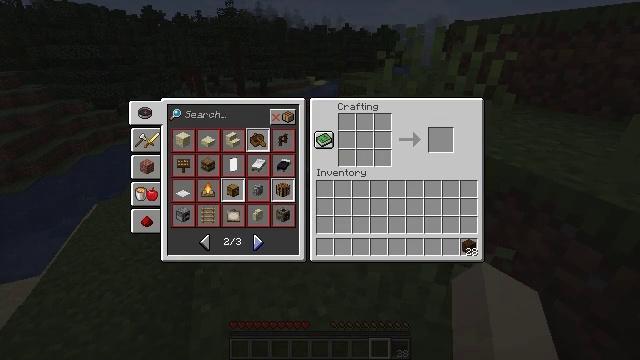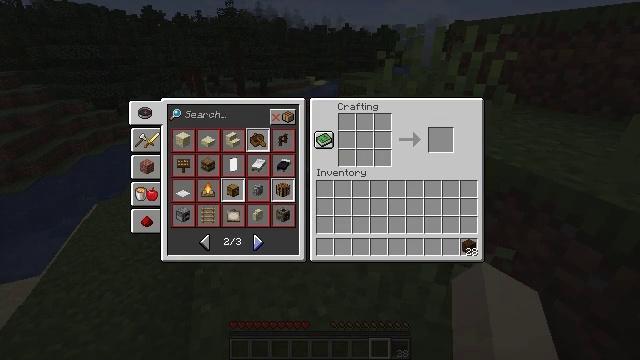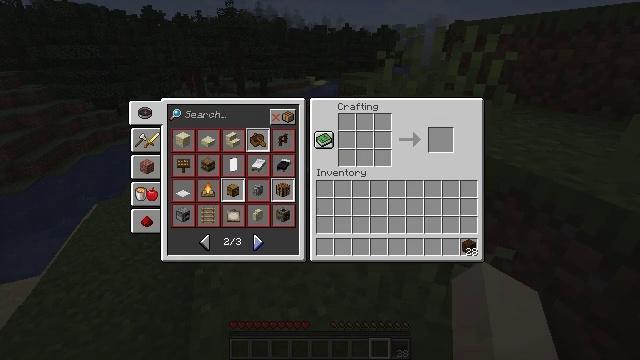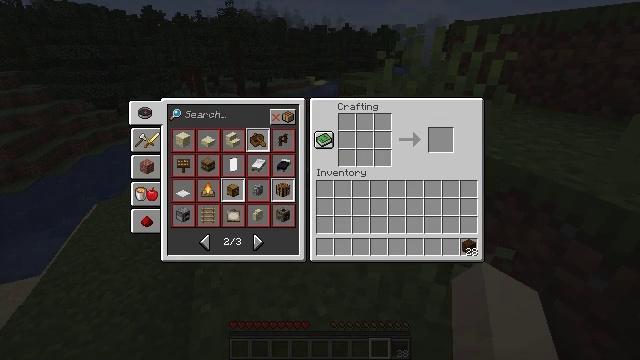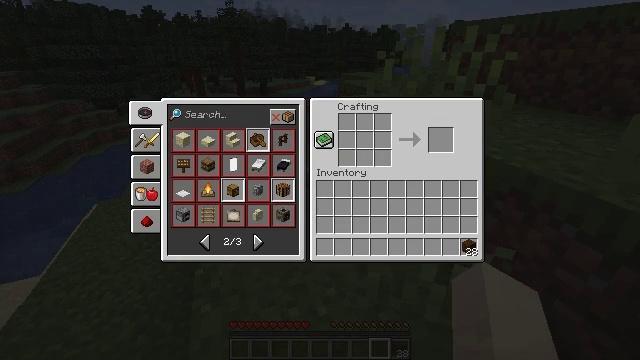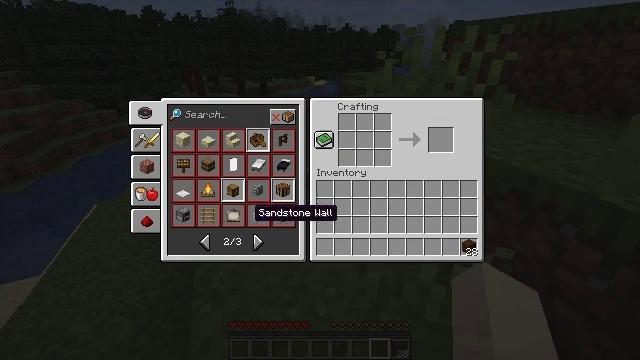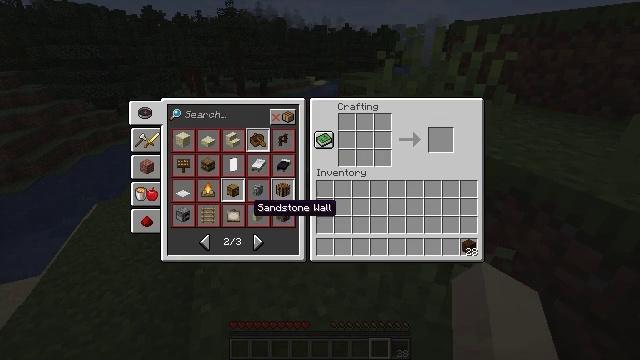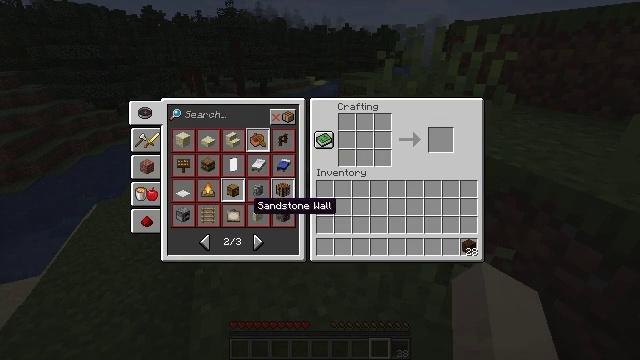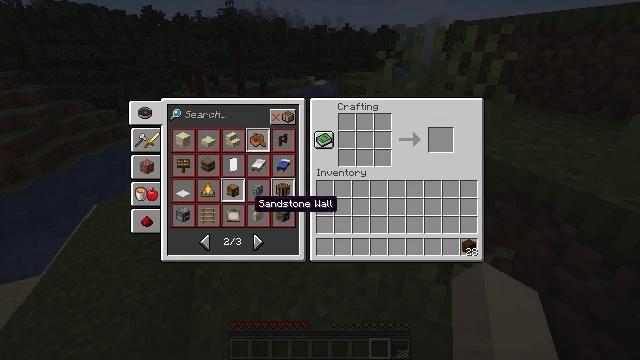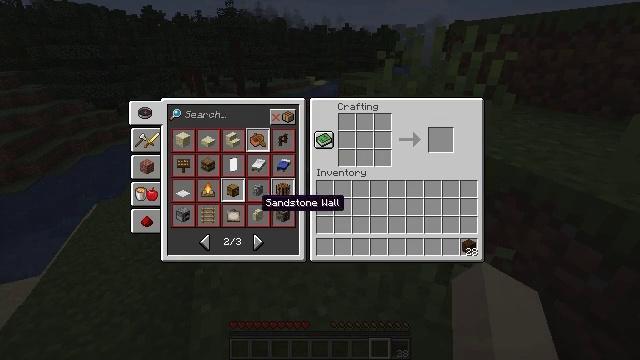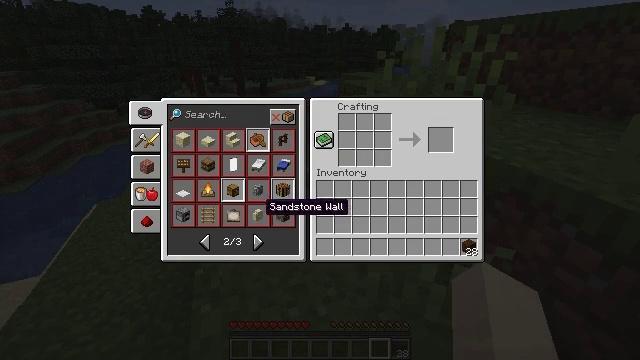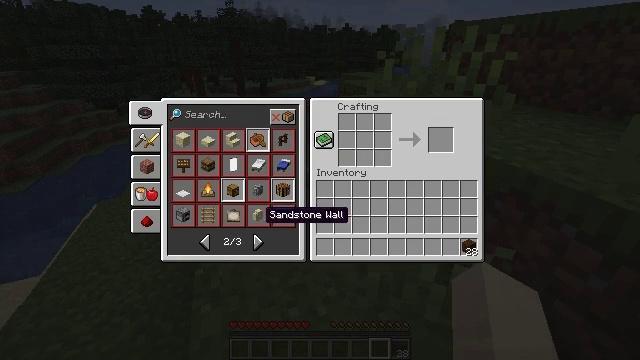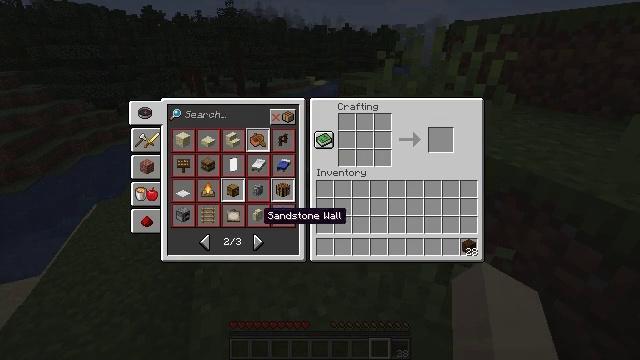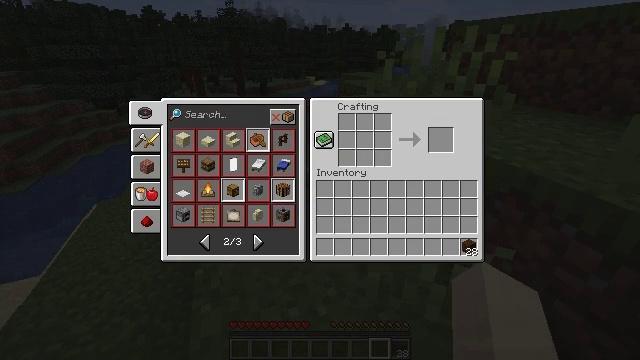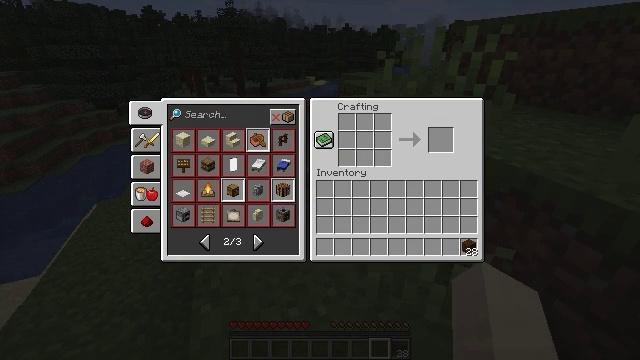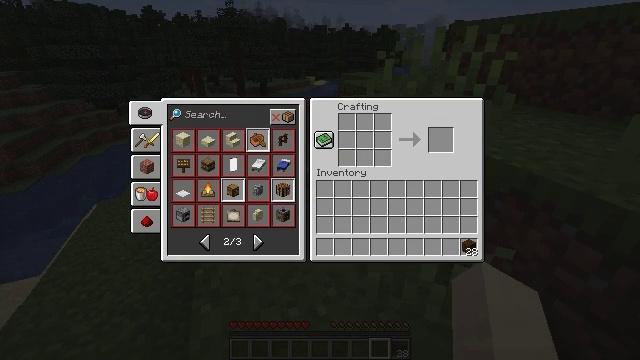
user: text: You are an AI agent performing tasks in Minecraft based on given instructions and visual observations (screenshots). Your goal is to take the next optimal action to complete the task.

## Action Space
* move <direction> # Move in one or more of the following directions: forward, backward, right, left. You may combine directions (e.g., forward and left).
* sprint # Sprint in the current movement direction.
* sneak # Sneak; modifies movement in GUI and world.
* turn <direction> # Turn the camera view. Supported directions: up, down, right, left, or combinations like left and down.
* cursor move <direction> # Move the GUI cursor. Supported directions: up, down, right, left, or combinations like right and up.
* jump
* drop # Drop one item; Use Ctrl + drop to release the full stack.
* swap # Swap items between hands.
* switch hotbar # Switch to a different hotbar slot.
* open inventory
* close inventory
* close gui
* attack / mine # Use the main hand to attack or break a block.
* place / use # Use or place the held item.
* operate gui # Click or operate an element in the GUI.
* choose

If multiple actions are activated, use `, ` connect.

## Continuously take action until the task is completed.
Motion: motion action
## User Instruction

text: Craft the dark oak boat using dark oak wood.
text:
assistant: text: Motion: no_op
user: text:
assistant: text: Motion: no_op
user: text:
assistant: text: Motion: no_op
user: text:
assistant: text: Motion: no_op
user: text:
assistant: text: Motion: cursor move up
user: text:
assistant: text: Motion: no_op
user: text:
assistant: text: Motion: no_op
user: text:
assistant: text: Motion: no_op
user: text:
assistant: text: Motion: no_op
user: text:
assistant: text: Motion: no_op
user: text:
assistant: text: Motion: cursor move down
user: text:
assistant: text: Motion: no_op
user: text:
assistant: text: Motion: no_op
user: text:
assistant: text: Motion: no_op
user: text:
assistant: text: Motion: no_op
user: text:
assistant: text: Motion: no_op
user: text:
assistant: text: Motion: no_op
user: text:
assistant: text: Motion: no_op
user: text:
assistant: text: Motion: no_op
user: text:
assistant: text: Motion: no_op
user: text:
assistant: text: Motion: no_op
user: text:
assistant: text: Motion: cursor move up
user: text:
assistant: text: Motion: cursor move up
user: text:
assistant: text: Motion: cursor move up
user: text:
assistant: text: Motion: cursor move up
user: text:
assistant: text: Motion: cursor move up
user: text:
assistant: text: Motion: cursor move up
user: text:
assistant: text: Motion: no_op
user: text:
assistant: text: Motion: choose
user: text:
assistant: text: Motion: choose